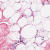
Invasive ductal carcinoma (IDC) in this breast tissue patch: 0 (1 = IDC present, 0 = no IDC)